Question: I want to add existing picture to Bitmap variable. My problem is in the screenshot below. I tried some examples but i couldn't read the picture.

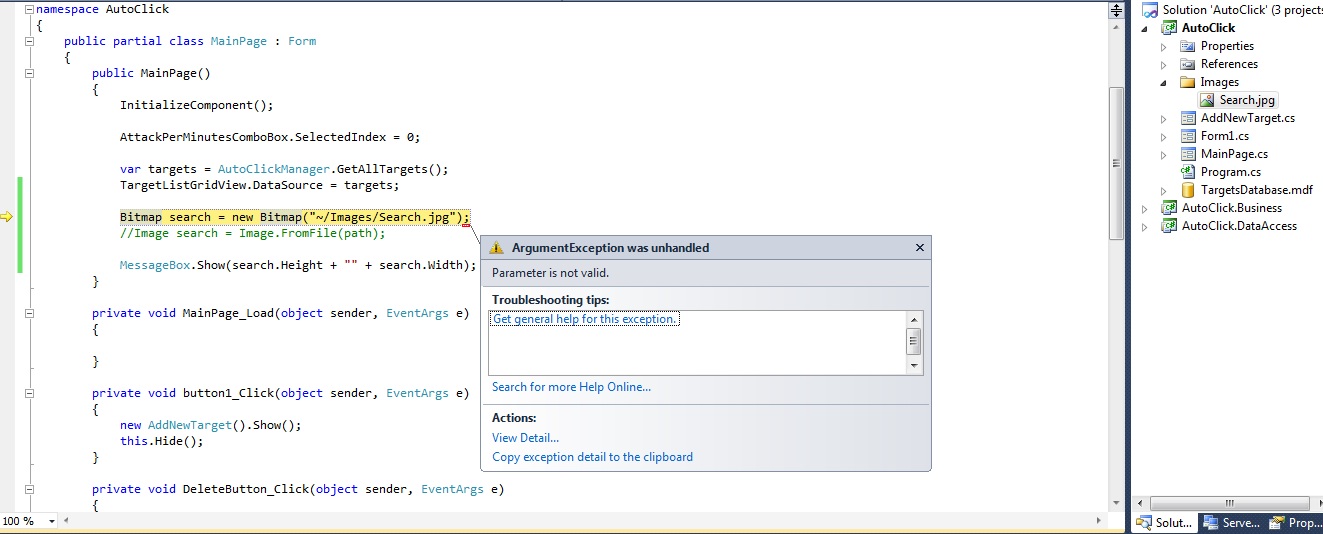
Answer: I support the previous answers, that the problem is with the path. I suggest you verify it - by checking 'File.Exists(path)' and 'MessageBox.Show' of the result.
Also, check for the properties of the 'Search.jpg' file. Does it have 'Copy to output folder'?